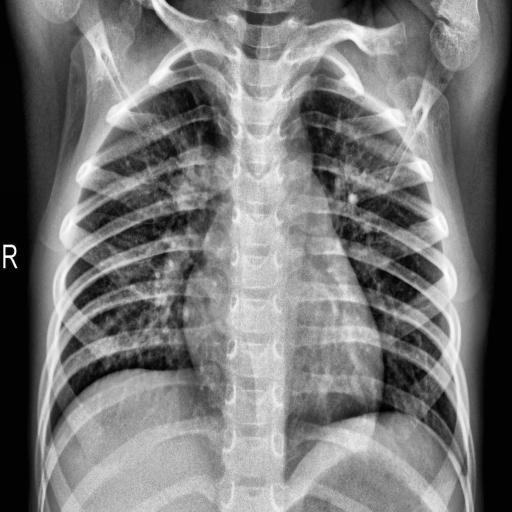
Finding: PNEUMONIA